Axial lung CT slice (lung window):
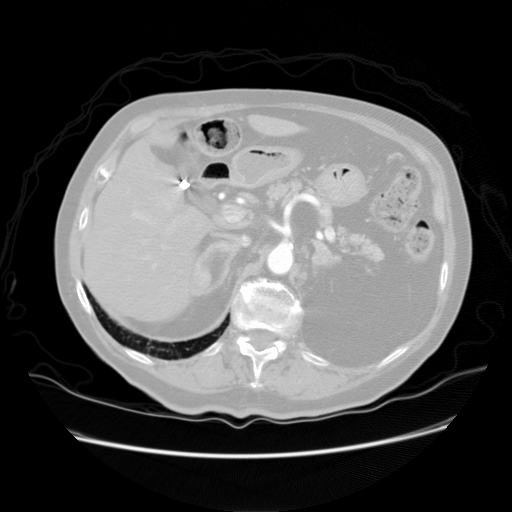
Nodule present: no